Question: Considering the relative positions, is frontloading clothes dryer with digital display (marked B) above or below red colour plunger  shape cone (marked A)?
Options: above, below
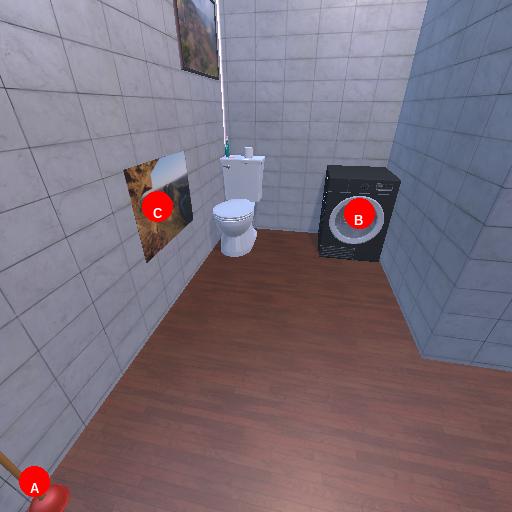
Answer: above